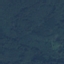
Land use / land cover: Forest